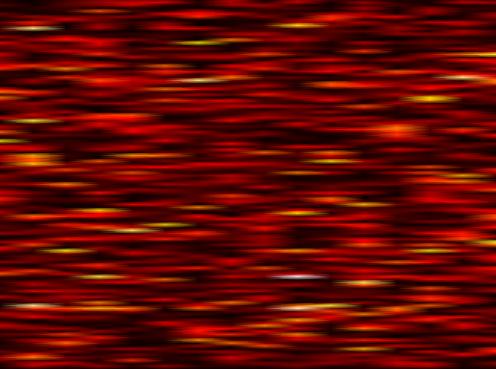
Label: WOLA